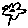
Label: flower